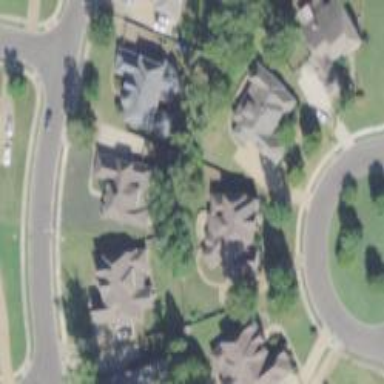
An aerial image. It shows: Neighborhood.